Field crop: maize
Growth stage: 1
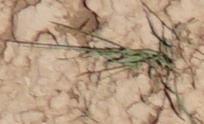
Species: lolium